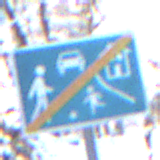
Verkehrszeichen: EndeVerkehrsberuhigterBereich
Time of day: MorningAfternoon
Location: Outdoor (Nature)
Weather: Clear
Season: Winter
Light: Natural